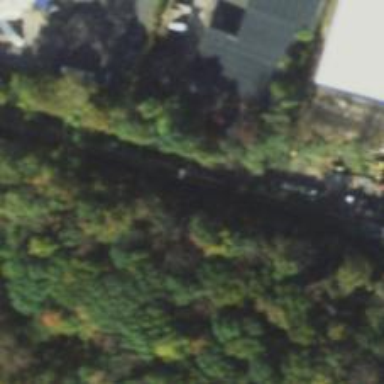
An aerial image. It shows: Abandoned railway.